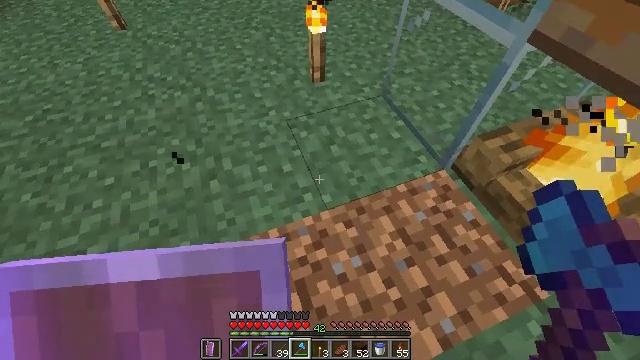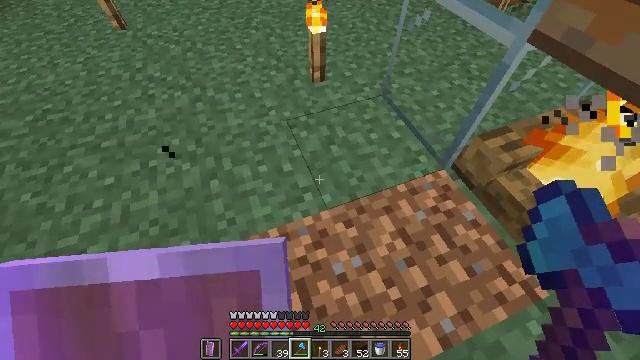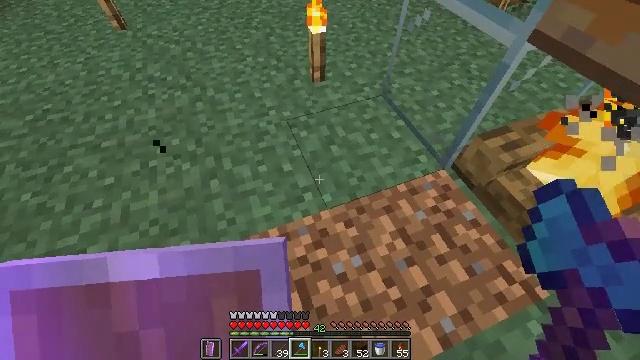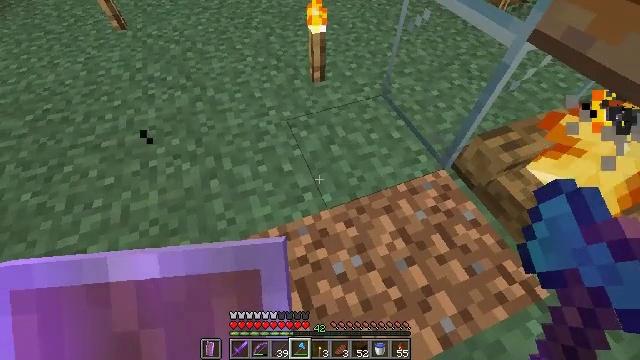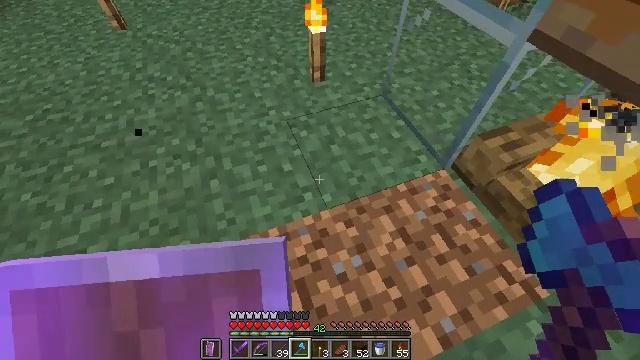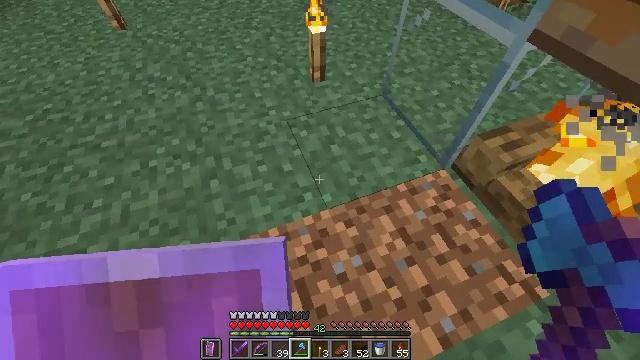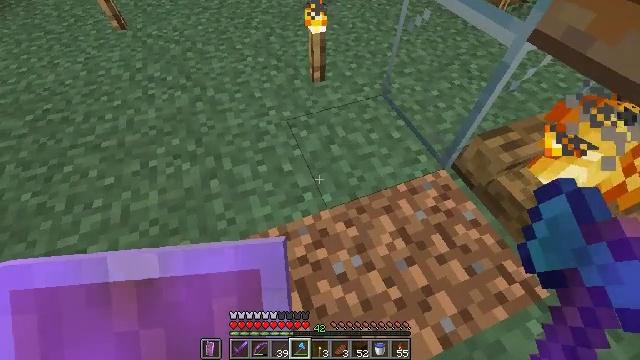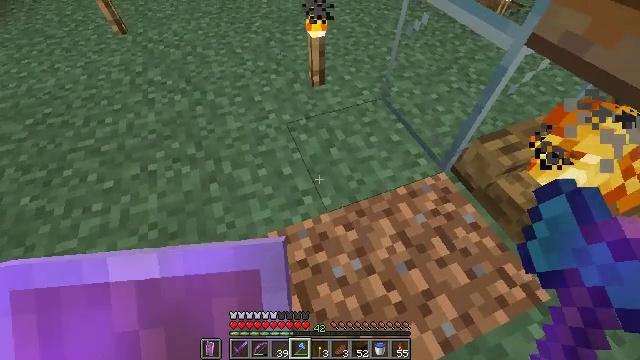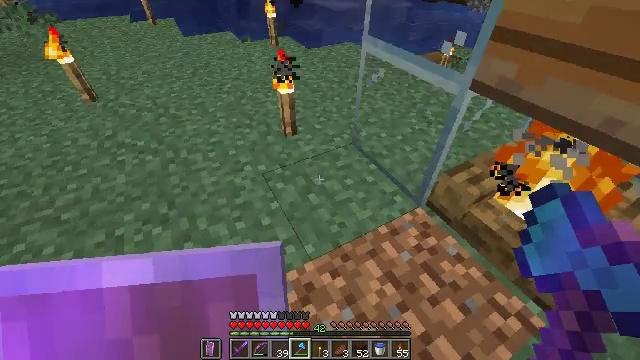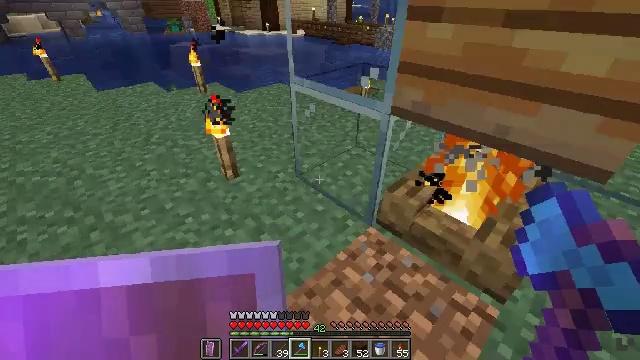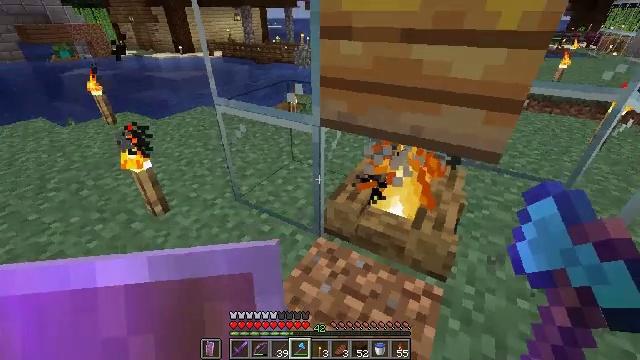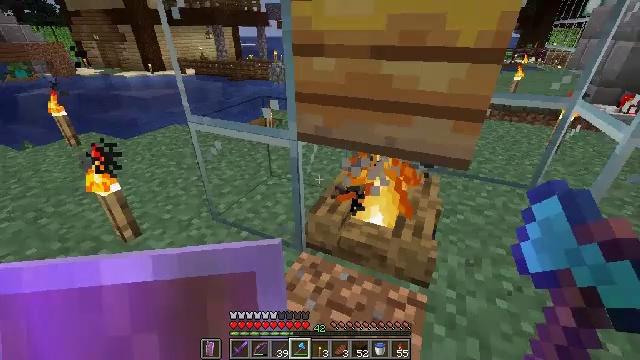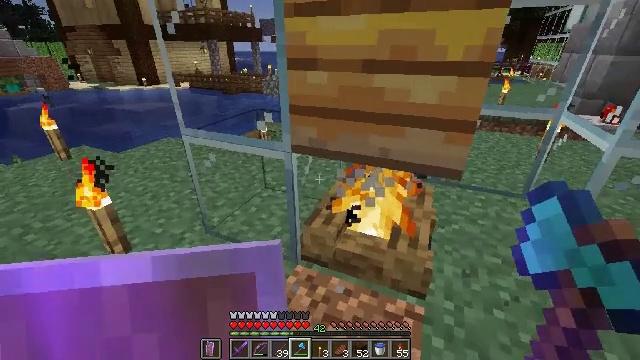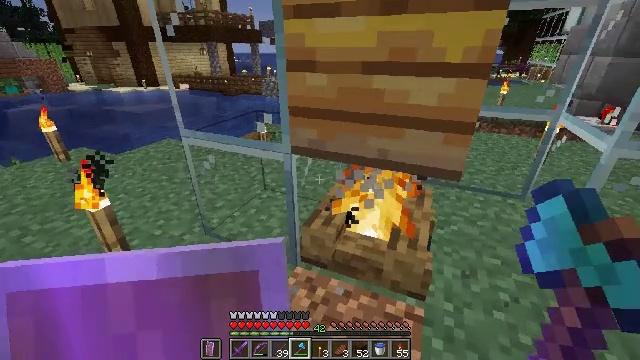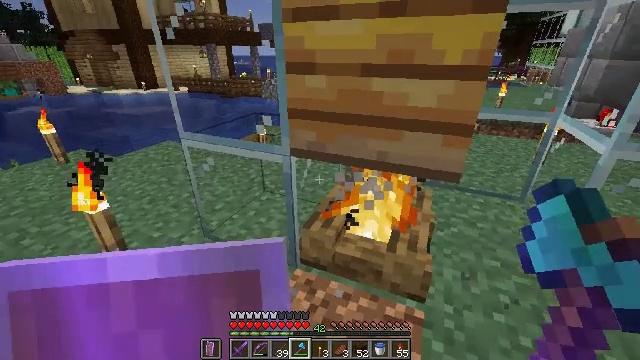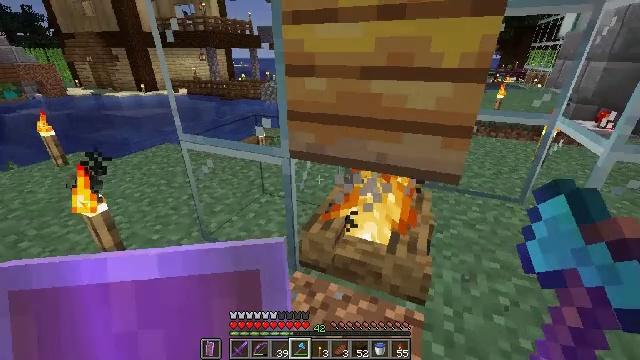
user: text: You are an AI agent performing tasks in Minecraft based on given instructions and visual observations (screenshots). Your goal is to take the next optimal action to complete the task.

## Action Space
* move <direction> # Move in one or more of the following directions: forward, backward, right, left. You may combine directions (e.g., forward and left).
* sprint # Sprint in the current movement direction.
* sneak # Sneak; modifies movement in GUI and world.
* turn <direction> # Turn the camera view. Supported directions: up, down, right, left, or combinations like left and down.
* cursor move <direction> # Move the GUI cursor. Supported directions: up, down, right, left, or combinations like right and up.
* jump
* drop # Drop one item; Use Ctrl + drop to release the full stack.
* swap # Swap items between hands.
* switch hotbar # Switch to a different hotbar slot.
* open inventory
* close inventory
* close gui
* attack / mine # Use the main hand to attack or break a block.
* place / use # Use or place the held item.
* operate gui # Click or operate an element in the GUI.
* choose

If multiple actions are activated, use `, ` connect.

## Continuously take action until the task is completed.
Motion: motion action
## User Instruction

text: Obtain a bee nest using a tool.
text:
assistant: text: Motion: no_op
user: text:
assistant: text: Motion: no_op
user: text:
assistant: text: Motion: no_op
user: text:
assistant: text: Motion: no_op
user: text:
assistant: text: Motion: no_op
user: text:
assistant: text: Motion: no_op
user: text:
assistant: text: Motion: no_op
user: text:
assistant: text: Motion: turn right and up
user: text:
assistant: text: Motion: turn right and up
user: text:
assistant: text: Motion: turn right and up
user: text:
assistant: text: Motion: turn right and up
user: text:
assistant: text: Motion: turn right and up
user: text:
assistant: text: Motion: no_op
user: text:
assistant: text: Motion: no_op
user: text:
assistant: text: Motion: no_op
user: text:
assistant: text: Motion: turn right and up
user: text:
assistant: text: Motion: turn right and up
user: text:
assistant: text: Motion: no_op
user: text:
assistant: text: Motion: no_op
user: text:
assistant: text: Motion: no_op
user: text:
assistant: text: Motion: no_op
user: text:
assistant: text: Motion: no_op
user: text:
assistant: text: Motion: no_op
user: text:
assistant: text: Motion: no_op
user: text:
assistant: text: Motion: no_op
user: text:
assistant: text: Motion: no_op
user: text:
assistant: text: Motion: no_op
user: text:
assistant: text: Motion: no_op
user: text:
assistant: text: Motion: no_op
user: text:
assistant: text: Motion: no_op